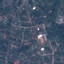
Label: Residential